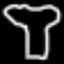
Label: mushroom